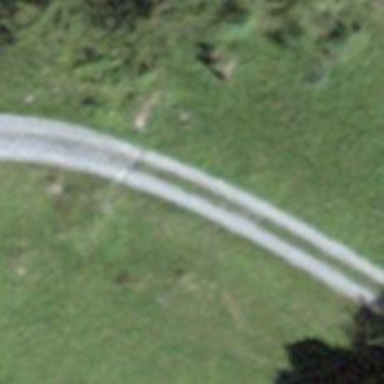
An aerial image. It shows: Unpaved service road.